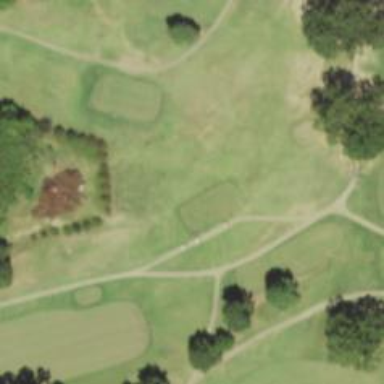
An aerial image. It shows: Path for both roads and golfers.